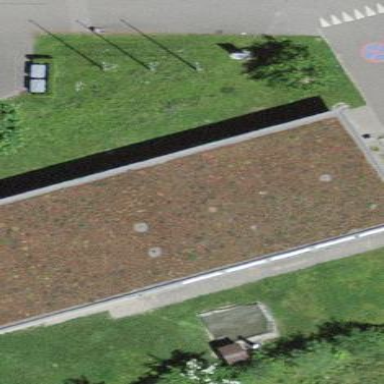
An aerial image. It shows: School building.